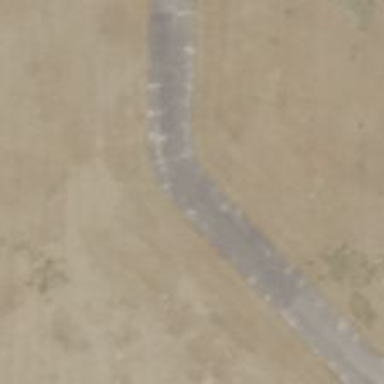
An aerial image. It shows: Asphalt taxiway at the airport.